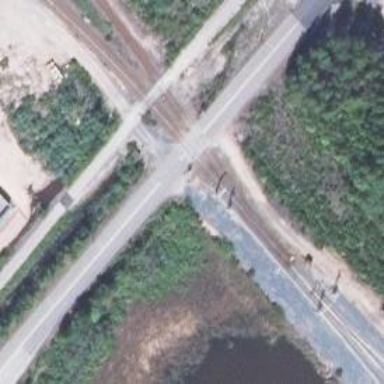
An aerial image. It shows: Level crossing with lights and saltire markings.